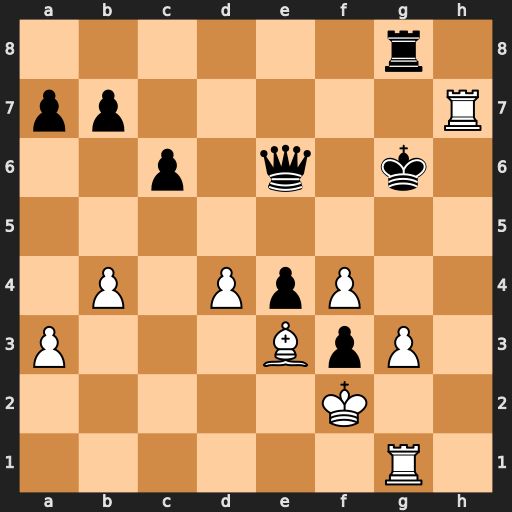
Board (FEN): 6r1/pp5R/2p1q1k1/8/1P1PpP2/P3BpP1/5K2/6R1
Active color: w
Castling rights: -
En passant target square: -
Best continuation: Rh6+ Kxh6 f5+ Kg7 fxe6